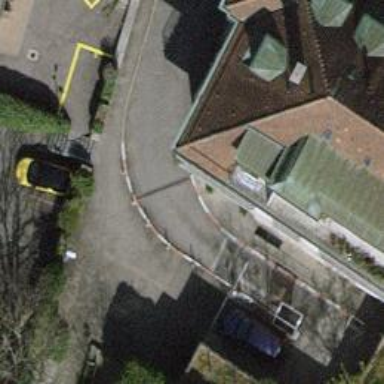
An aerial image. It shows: Bollard barrier.